Question: Here is my code:
'''
<Border BorderBrush="BlueViolet" BorderThickness="9">
<ListView x:Name="lbEOParam" ItemsSource="{Binding}"
Margin="0,0,0,0"
HorizontalContentAlignment="Stretch">
<ListView.ItemTemplate>
<DataTemplate>
<Border BorderBrush="Aqua" BorderThickness="7" >
<Grid HorizontalAlignment="Stretch">
<Grid.ColumnDefinitions>
<ColumnDefinition Width="*"/>
</Grid.ColumnDefinitions>
<Grid.RowDefinitions>
<RowDefinition Height="*"/>
</Grid.RowDefinitions>
<Slider Grid.Row="0" Grid.Column="0"
Minimum="{Binding MinValueDevice}"
Maximum="{Binding MaxValueDevice}"
Value="{Binding Value, Mode=TwoWay}"
HorizontalAlignment="Stretch"
VerticalAlignment="Stretch"
Margin="0 0 0 0"></Slider>
</Grid>
</Border>
</DataTemplate>
</ListView.ItemTemplate>
</ListView>
</Border>
</Grid>
'''
And here is a result:

Why my sliders don't have full width ?
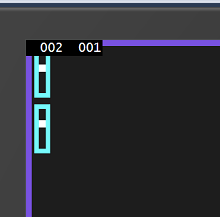
Answer: You need to set 'ListViewItem''s 'HorizontalContentAlignment' property to 'Stretch' to make it stretches across 'ListView''s width. For example, you can set the property from 'Style' like this :
'''
<ListView x:Name="lbEOParam" ItemsSource="{Binding}"
Margin="0,0,0,0"
HorizontalContentAlignment="Stretch">
<ListView.ItemContainerStyle>
<Style TargetType="ListViewItem">
<Setter Property="HorizontalContentAlignment" Value="Stretch"/>
</Style>
</ListView.ItemContainerStyle>
.......
</ListView>
'''